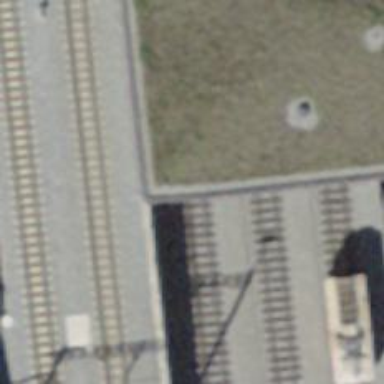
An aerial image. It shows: Narrow-gauge railway in service yard. The railway is electrified with contact line.